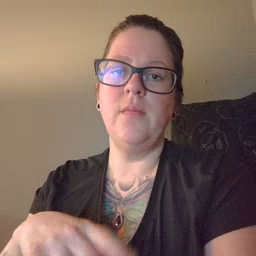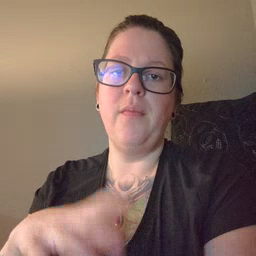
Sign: fine